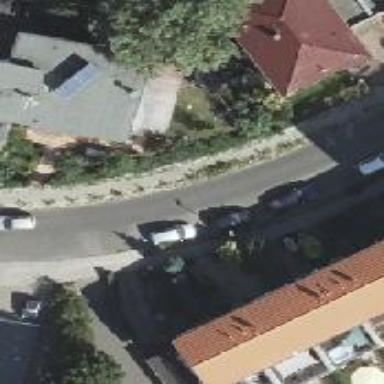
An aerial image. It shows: Residential road with asphalt surface and sidewalks on both sides. There is parallel on-street parking available on the right side of the road.